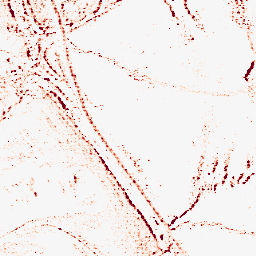
Category: morphological
Decomposition family: morphological_rect
Decomposition parameters: operation: opening
width: 5
height: 3
Upsampling method: sinc_blackman
Upsampling parameters: scale: 4
kernel_size: 4
Upsampling scale: 4